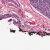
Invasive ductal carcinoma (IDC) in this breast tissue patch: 0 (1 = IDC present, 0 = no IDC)